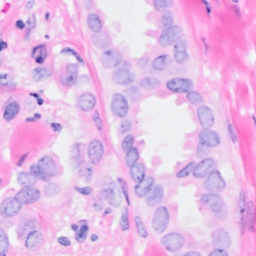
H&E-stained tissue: Breast